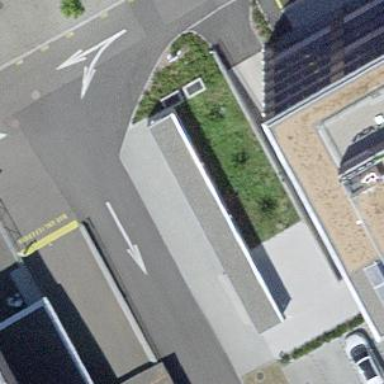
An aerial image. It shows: Bicycle parking shed.